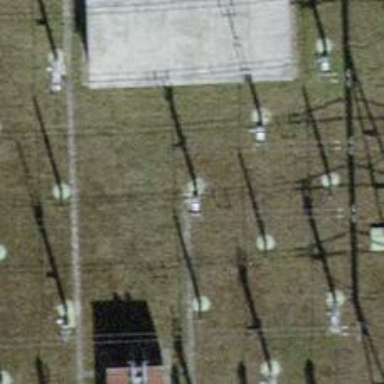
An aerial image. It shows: Switch used for power control.